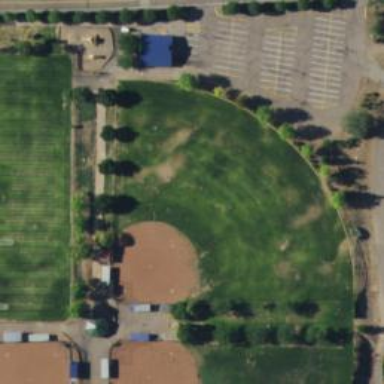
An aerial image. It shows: Baseball pitch for leisure land activities.